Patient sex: F
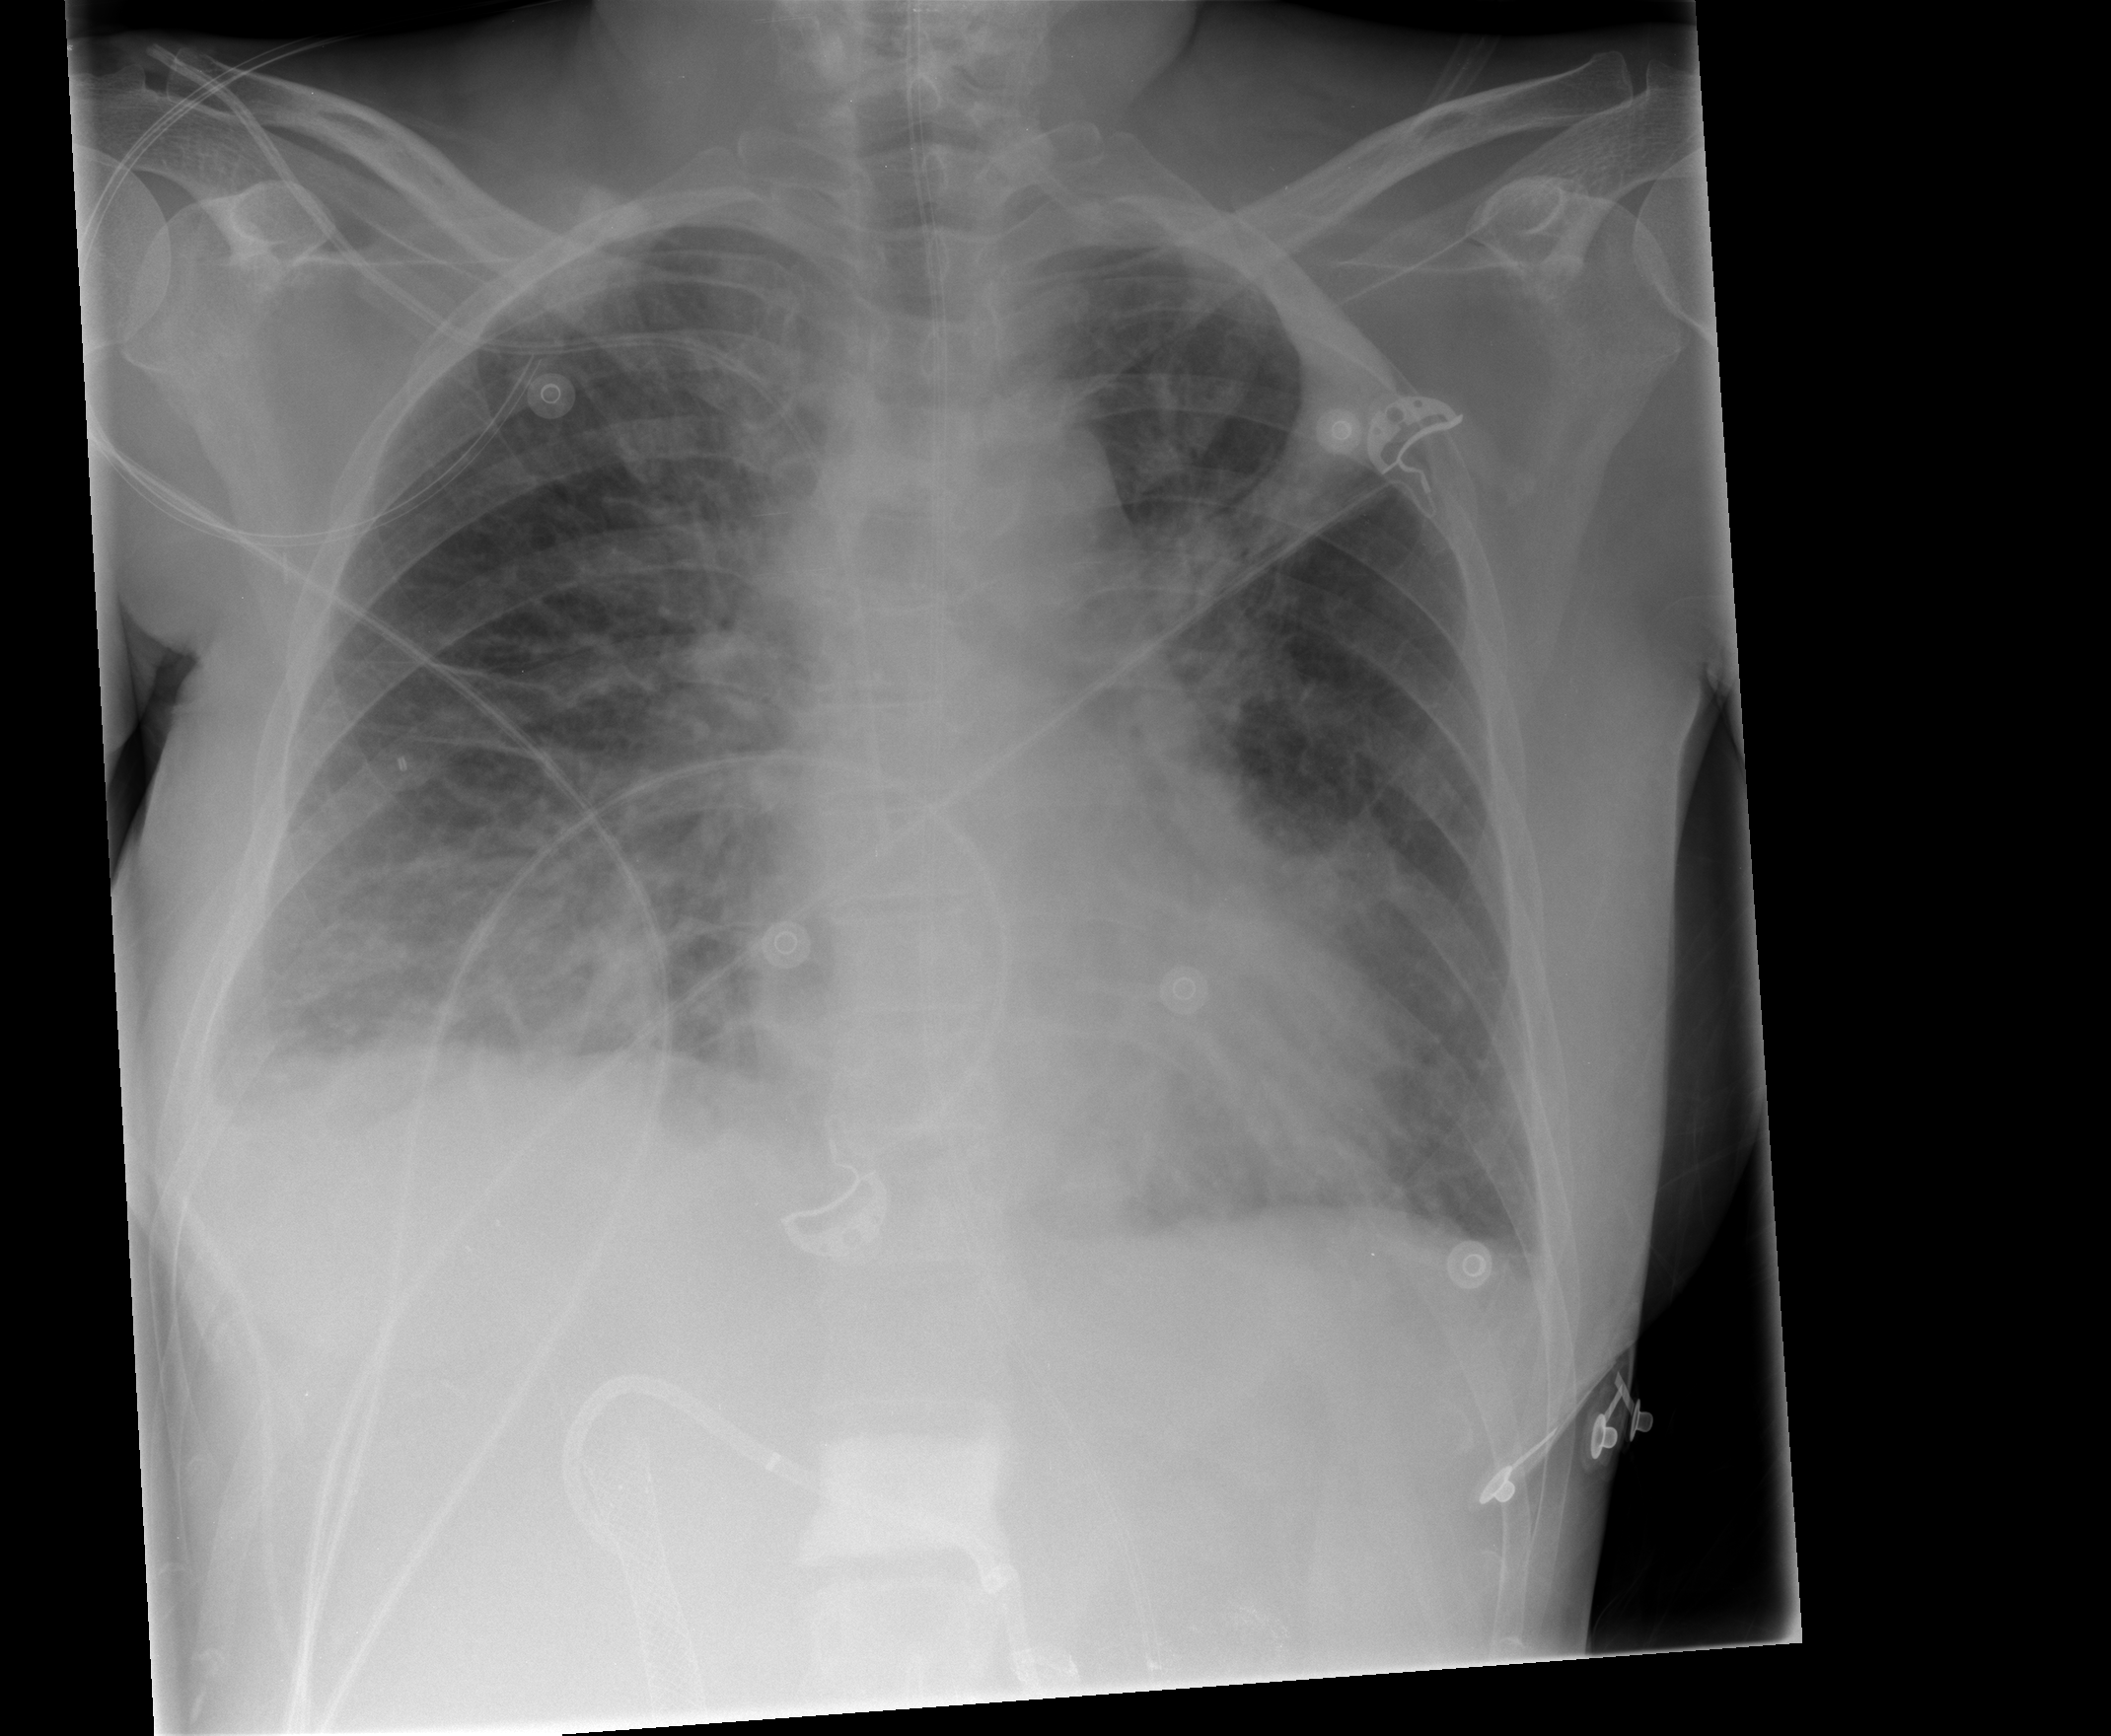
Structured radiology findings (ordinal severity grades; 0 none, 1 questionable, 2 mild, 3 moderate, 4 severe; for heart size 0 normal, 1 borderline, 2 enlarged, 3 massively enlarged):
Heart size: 1
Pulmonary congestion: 3
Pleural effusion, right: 2
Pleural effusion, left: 2
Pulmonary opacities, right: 2
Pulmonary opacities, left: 2
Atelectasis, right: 2
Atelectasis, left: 2